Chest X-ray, AP view. Patient: 47 years old, sex M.
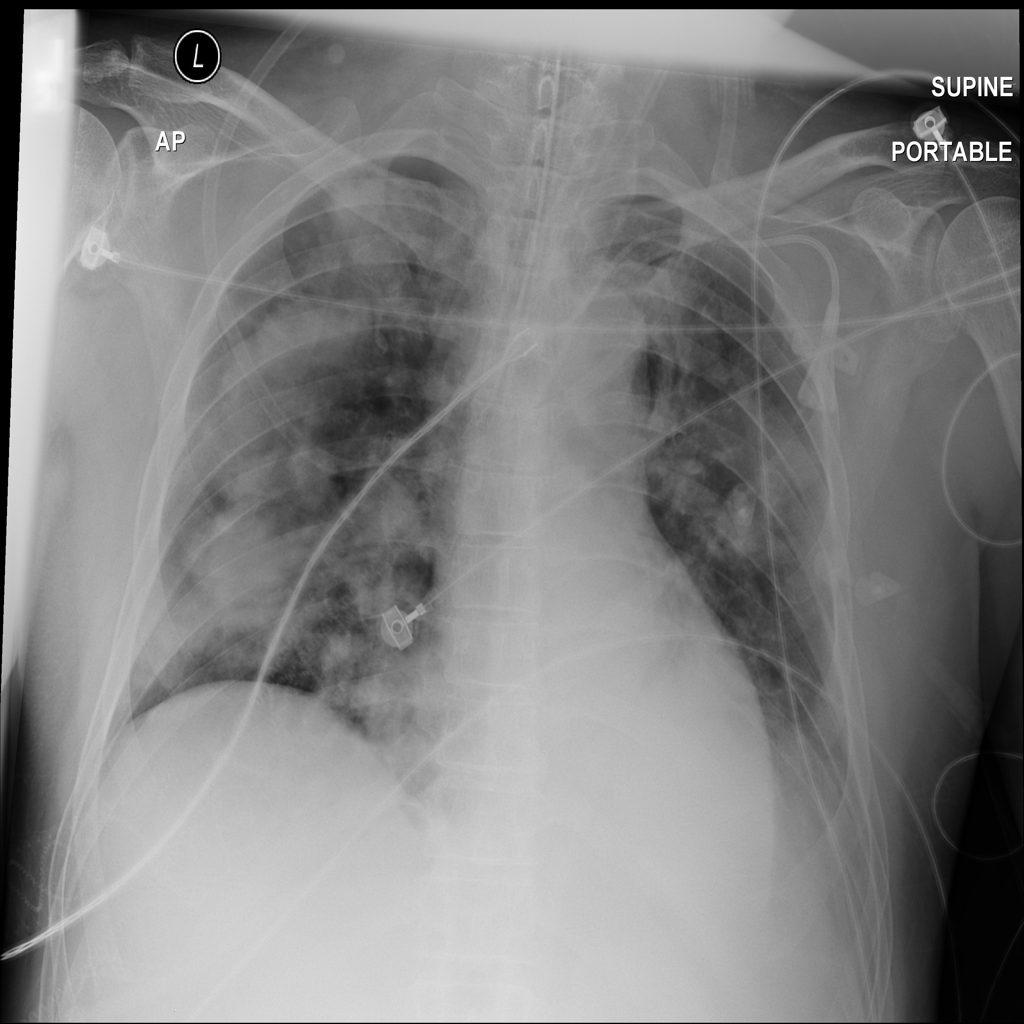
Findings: Nodule